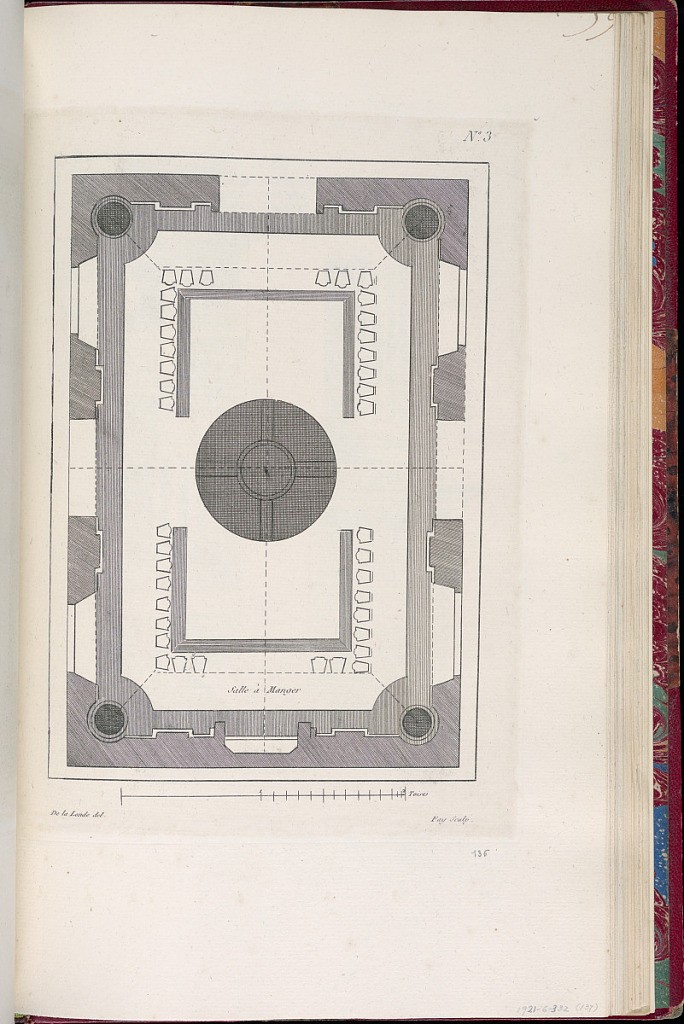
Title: Salle à Manger
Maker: Richard de Lalonde, French, active 1780–96
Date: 1780-1789
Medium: Etching on off-white laid paper
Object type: Print
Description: Plan of a dining room. The plate is signed and numbered.